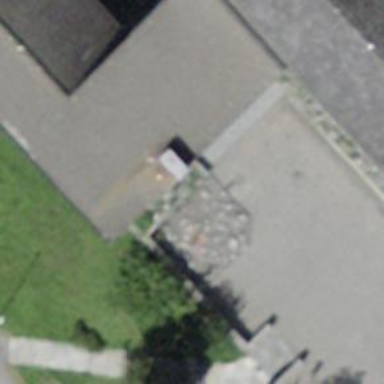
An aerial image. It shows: Building with flat grey roof.